Question: I have a WPF application that looks something like this:

The viewmodel wraps the model and exposes any attributes relevant to the view via INotifyChanged. The view is also bound to several ICommand objects that handle certain behavior triggered by the view. I have an external ICommand who's sole purpose is to save the model to a database.
Everything I've read indicates that neither the view or the viewmodel should have a reference to the repository. This is the reason for Command 3 which is outside of the viewmodel.
My question is twofold. First, is this a reasonable architecture, and second, what is a good way to get the model instance over to command 3 so it can be put in the repository?
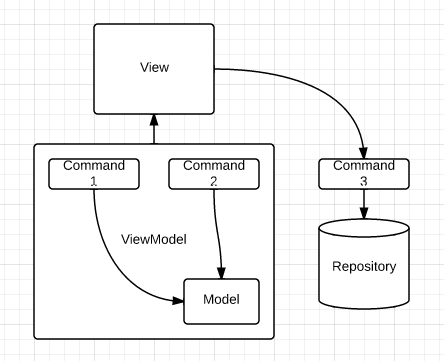
Answer: I, personally, see no problem with having the ViewModel have a reference to the repository. Trying to avoid this will cause unnecessary complications.
In MVVM, the ViewModel is typically the "glue" layer that sits above your Model - and the Repository is part of the Model (it's part of the domain specific data/logic). My <URL> of how I personally think about this:

Letting the VM work with the Repository directly by putting Command 3 into the VM would likely be cleaner than trying to separate it out.